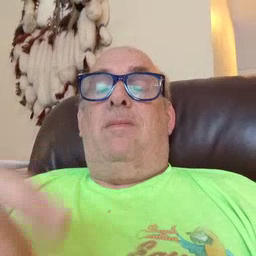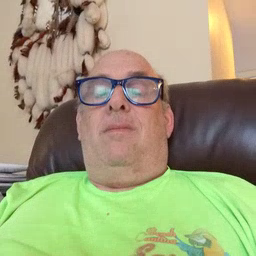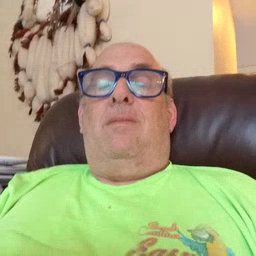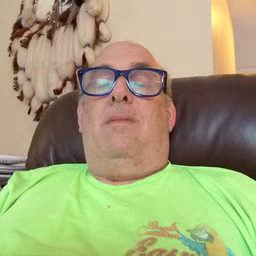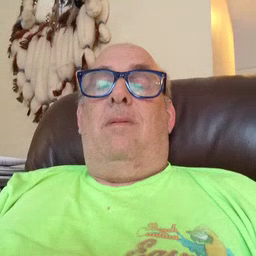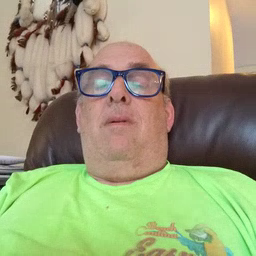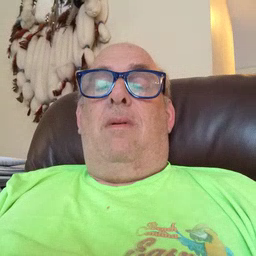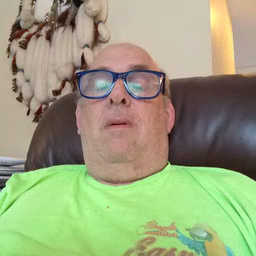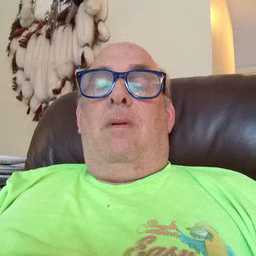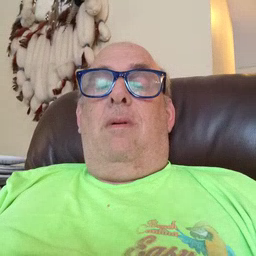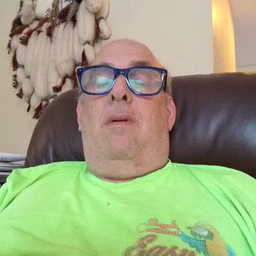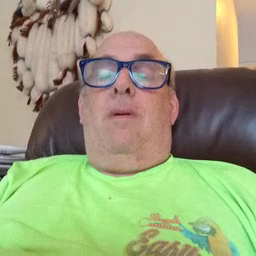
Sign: like